Interaction volume radius: 5 \u00c5
Interaction volume height: 25 \u00c5
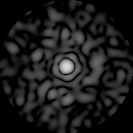
Disorder parameter: 0.8246